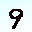
Label: 9